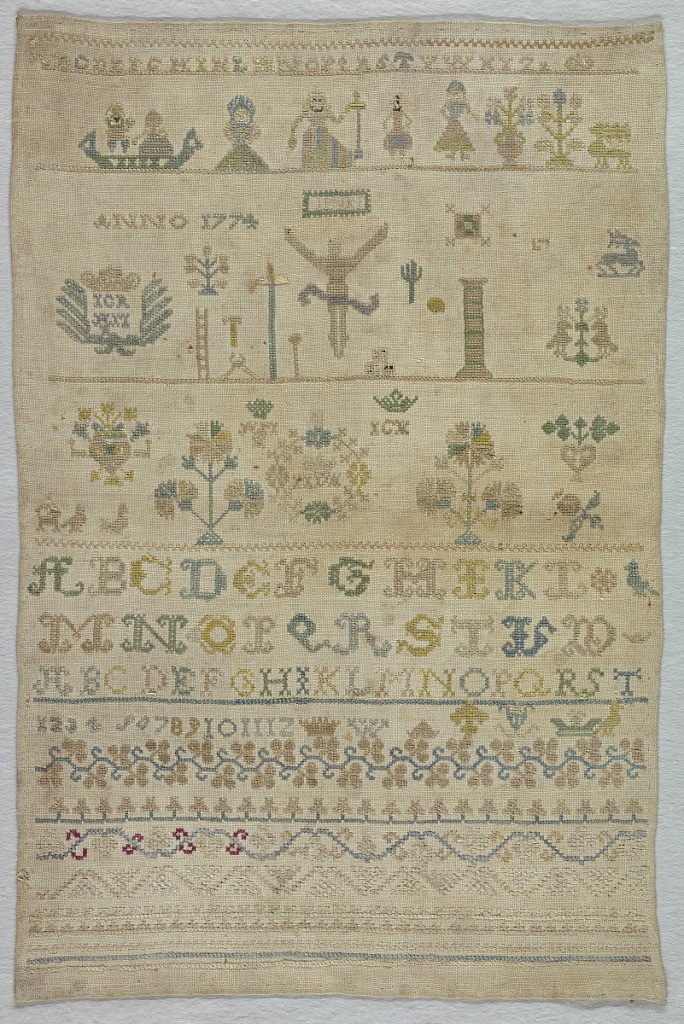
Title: Sampler
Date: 1774
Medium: silk embroidery on linen foundation Technique: embroidered
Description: Alphabets, numerals, flowers, symbols of the Crucifixion, and figures, with geometric borders, arranged in horizontal rows.